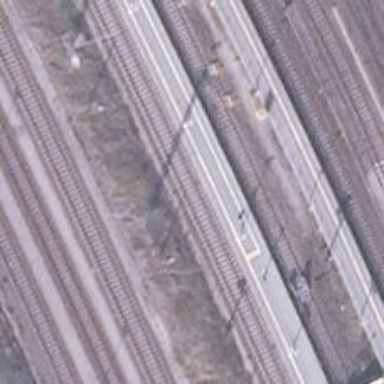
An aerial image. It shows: Railway signal.